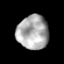
Tissue: prostate
Cell type: T cells
Senescence score: 0.3465
Nuclear area (px): 1045
Mean DAPI intensity: 171.211